Field crop: tomato
Growth stage: 1
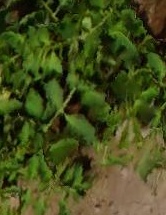
Species: tomato